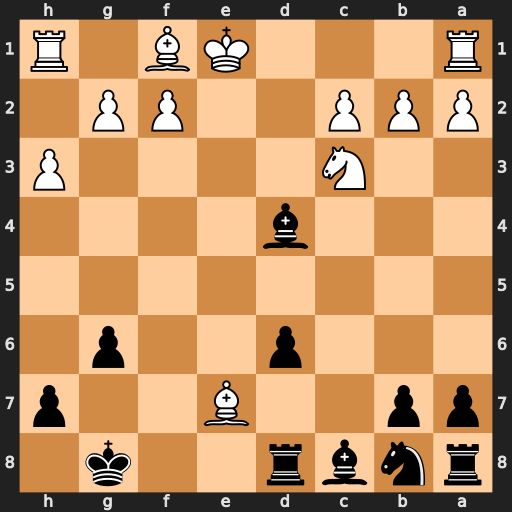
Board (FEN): rnbr2k1/pp2B2p/3p2p1/8/3b4/2N4P/PPP2PP1/R3KB1R
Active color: b
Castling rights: KQ
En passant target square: -
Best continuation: Bxc3+ bxc3 Re8 O-O-O Rxe7